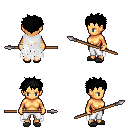
a pixel art fantasy rpg character, female body template, human, tanned skin, white tattered cape, white pants, black bedhead hairstyle, bracelets, gray slippers, spear, four views (front, back, left, right), 2x2 character sprite sheet, small pixel art, hard edges, no anti-aliasing